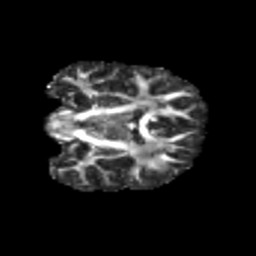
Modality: FA
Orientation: coronal
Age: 12
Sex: female
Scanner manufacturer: siemens
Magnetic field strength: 3 T
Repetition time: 3.8 s
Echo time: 0.07 s